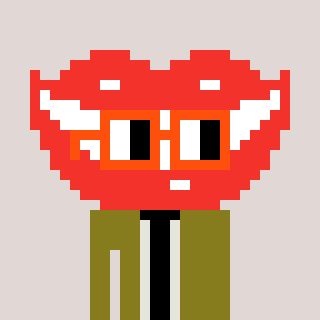
a pixel art character with square orange glasses, a smile-shaped head and a gunk-colored body on a warm background